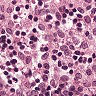
Metastatic tissue present: no